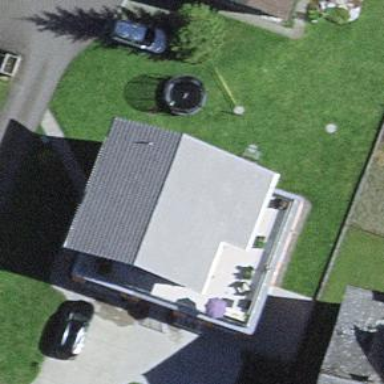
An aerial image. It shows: Simple and straightforward house.